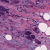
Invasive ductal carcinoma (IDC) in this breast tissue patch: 1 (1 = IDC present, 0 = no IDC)